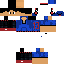
A male human skin with medium skin, wearing brown short hair dressed in a blue tshirt and red pants, featuring a closed mouth.